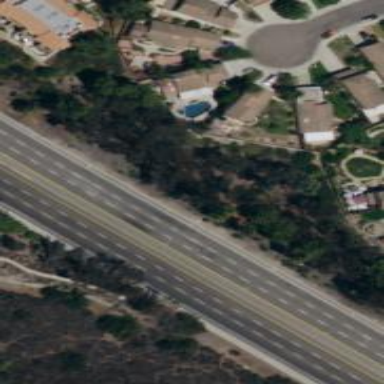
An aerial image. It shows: Primary highway.